Question: I have 3 main elements in my XML layout (also see the image):
1. The header, a linearLayout (nothing exciting here)
2. The content, a relativeLayout, there is an image in there that I centered both horizontal and vertical.
3. The footer, a linearLayout

What I need this to look like is as following:
- -
What I've tried:
- -
Can anyone help me with setting up the correct layout?
To recap:
I need the footer(3) to be aligned to the bottom (no white space), keep the header(1) at the top, and all the space in between should be filled with the content(2) part so the centering of the image looks right.
I can provide my current XML-Layout code if needed.
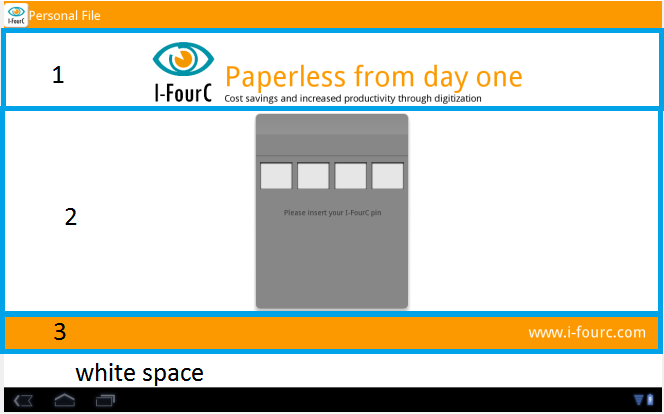
Answer: Try like this..
'''
<?xml version="1.0" encoding="utf-8"?>
<RelativeLayout xmlns:android="http://schemas.android.com/apk/res/android"
android:id="@+id/relativeLayout1"
android:layout_width="fill_parent"
android:layout_height="fill_parent" >
<LinearLayout
android:id="@+id/linearLayout1"
android:layout_width="wrap_content"
android:layout_height="100dp"
android:layout_alignParentLeft="true"
android:layout_alignParentRight="true"
android:layout_alignParentTop="true"
android:orientation="vertical" >
</LinearLayout>
<RelativeLayout
android:id="@+id/relativeLayout2"
android:layout_width="wrap_content"
android:layout_height="200dp"
android:layout_alignParentLeft="true"
android:layout_alignParentRight="true"
android:layout_below="@+id/linearLayout1" >
</RelativeLayout>
<LinearLayout
android:id="@+id/linearLayout2"
android:layout_width="wrap_content"
android:layout_height="wrap_content"
android:layout_alignParentLeft="true"
android:layout_alignParentRight="true"
android:layout_below="@+id/relativeLayout2"
android:layout_alignParentBottom="true"
android:orientation="vertical" >
</LinearLayout>
</RelativeLayout>
'''
make a relative layout as the parent layout of all the 3 other layouts and put
'''
android:layout_below="@+id/relativeLayout2"
android:layout_alignParentBottom="true"
'''
in the last linear layout